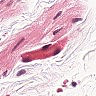
Metastatic tissue present: no